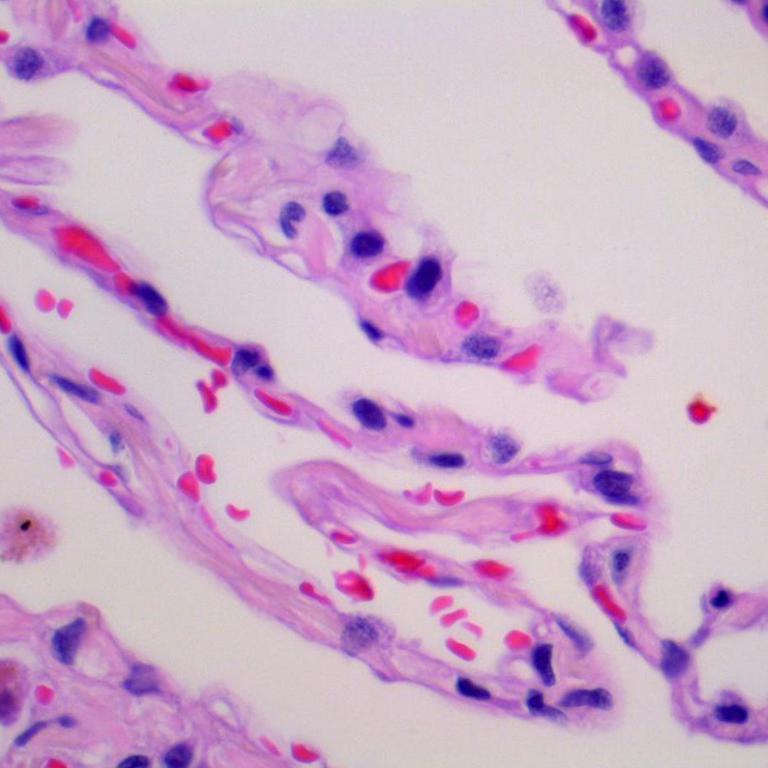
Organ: lung
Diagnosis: benign